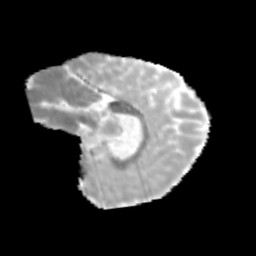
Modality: MD
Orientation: sagittal
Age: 13
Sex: male
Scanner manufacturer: siemens
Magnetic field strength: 3 T
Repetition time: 3.8 s
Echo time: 0.07 s